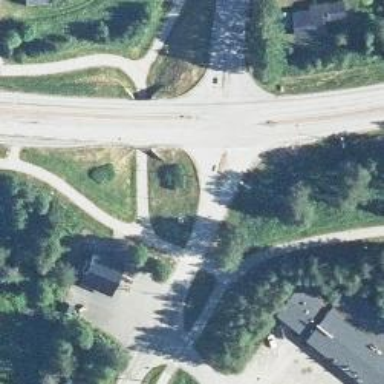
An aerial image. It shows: Asphalt cycleway. This cycleway is connection type.